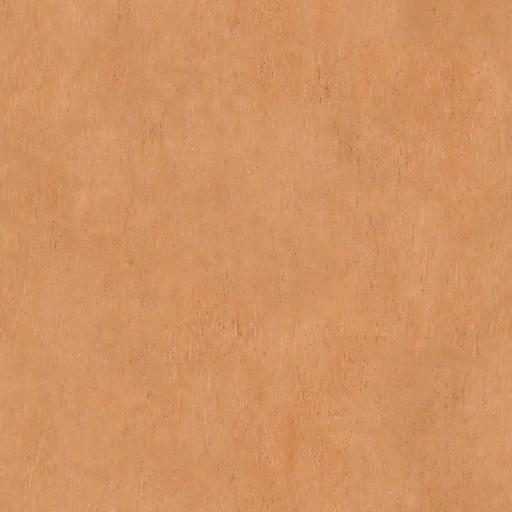
Tags: fine smooth wood wooden